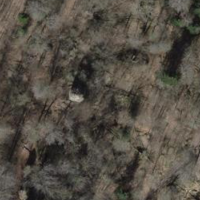
EUNIS habitat code: 41
Species observed at this site:
Certhia brachydactyla
Cyanistes caeruleus
Lophophanes cristatus
Fagus sylvatica
Dendrocopos major
Fringilla coelebs
Aegithalos caudatus
Asplenium trichomanes
Poecile palustris
Parus major
Acer pseudoplatanus
Asplenium scolopendrium
Dryocopus martius
Regulus regulus
Coccothraustes coccothraustes